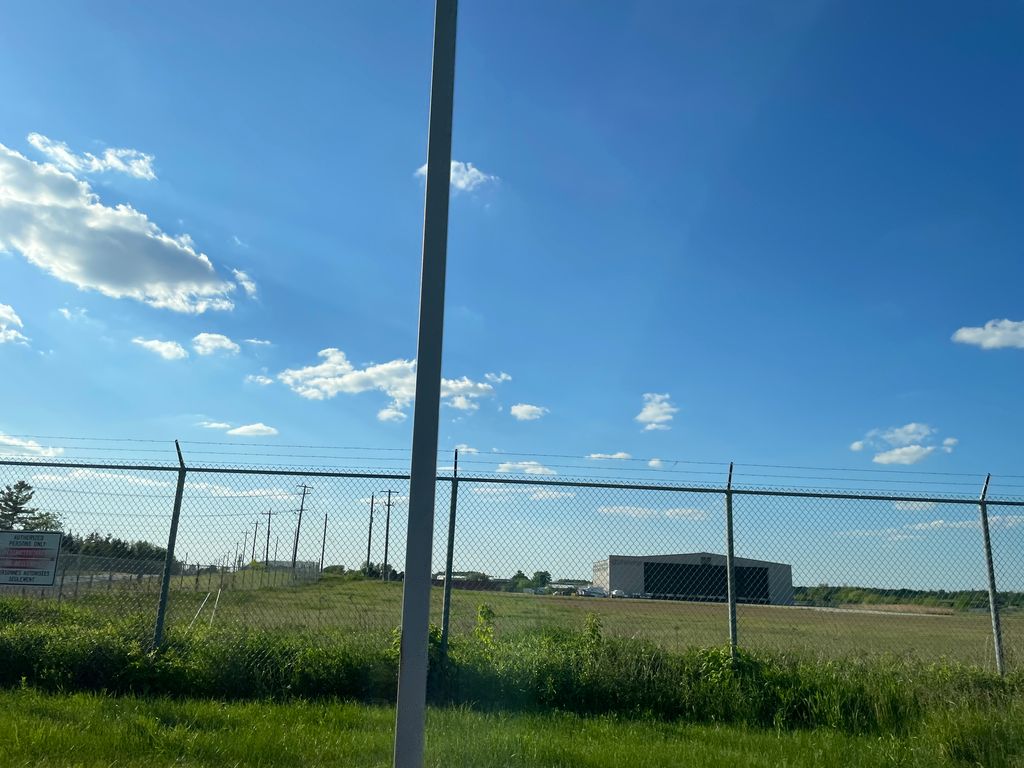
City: kitchener-waterloo